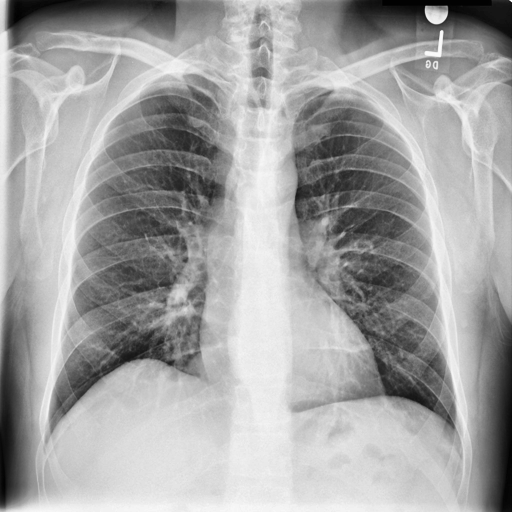
Finding: NORMAL